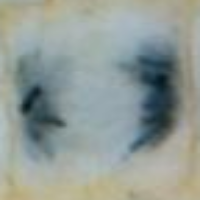
Label: anaphase